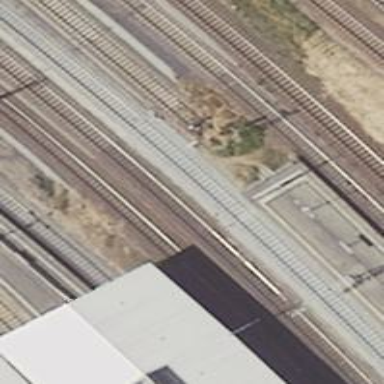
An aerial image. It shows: Railway signal.